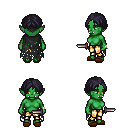
a pixel art fantasy rpg character, female body template, orc, green skin, black tattered cape, gold greaves, raven parted hairstyle, bracelets, brown slippers, dagger, four views (front, back, left, right), 2x2 character sprite sheet, small pixel art, hard edges, no anti-aliasing